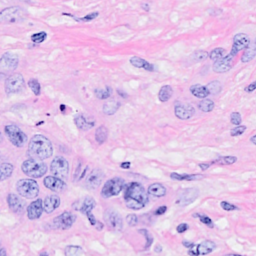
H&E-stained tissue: Breast